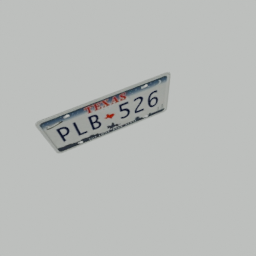
Label: mechanical